Field crop: maize
Growth stage: 2
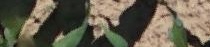
Species: maize